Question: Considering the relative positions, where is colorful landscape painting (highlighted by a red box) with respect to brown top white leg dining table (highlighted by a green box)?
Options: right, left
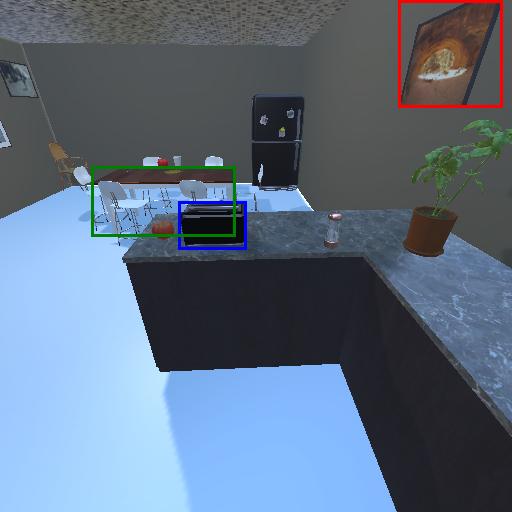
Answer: right